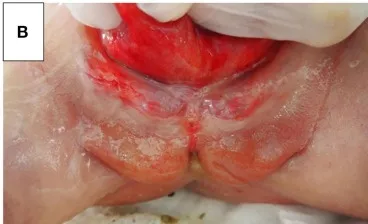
(B) Appearance of the external genitalia in Case 2. No apparent phallus or urethral meatus at the perineum was observed. Scrotum-like labioscrotal folds were noted. Permission to use the photo was granted by the parents.
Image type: medical_photograph (other_medical_photograph)